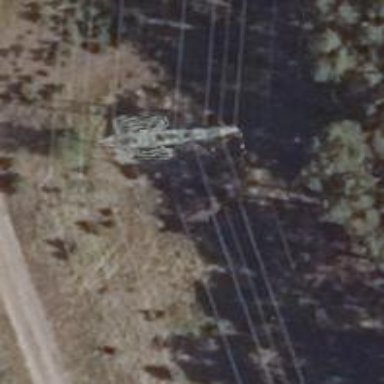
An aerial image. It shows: Power tower.